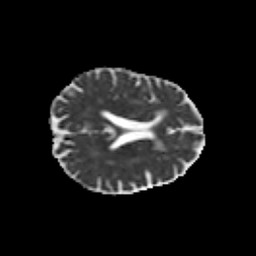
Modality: MD
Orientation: axial
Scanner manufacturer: siemens
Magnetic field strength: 3 T
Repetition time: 6.8 s
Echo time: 0.093 s